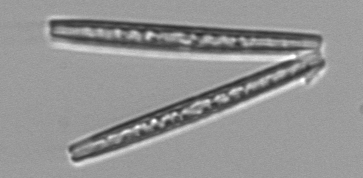
Label: Thalassionema